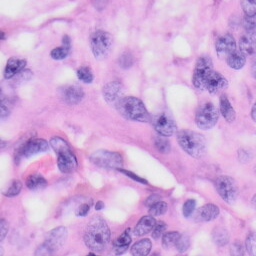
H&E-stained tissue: Skin